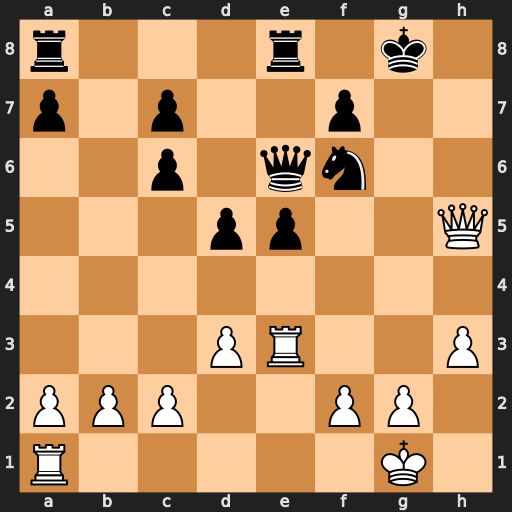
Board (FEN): r3r1k1/p1p2p2/2p1qn2/3pp2Q/8/3PR2P/PPP2PP1/R5K1
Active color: w
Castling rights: -
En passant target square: -
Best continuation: Qh6 Ne4 Qxe6 Rxe6 dxe4